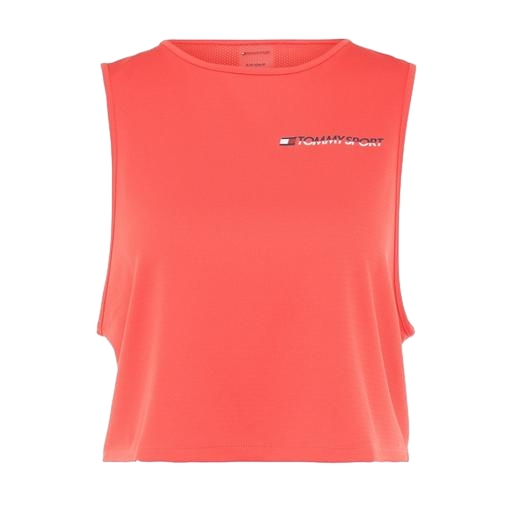
branded tank-top, active tank, red performance printed vest, white background